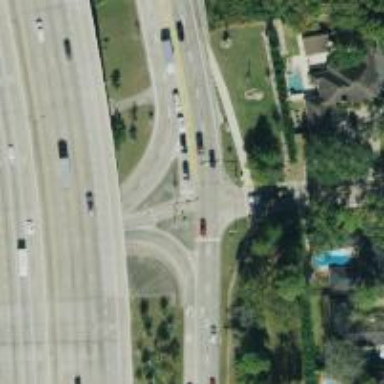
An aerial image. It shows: Secondary road with frontage road alongside.